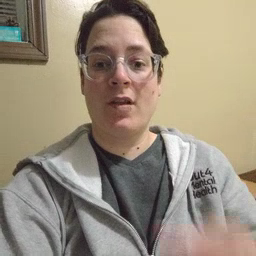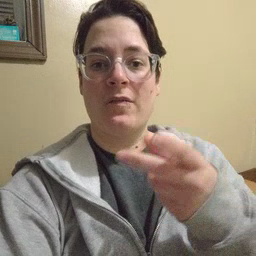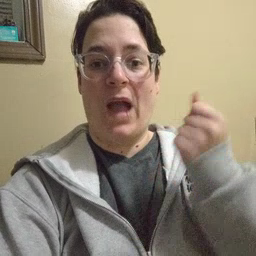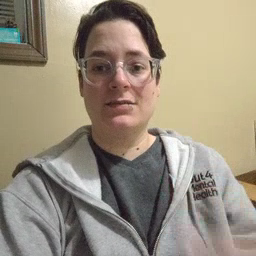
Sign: fast